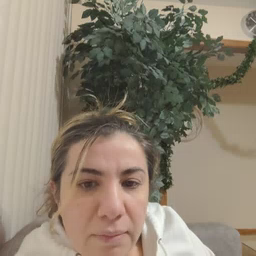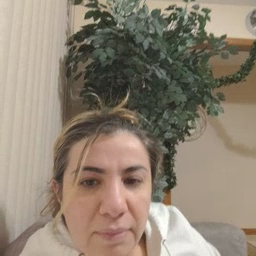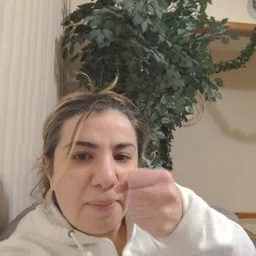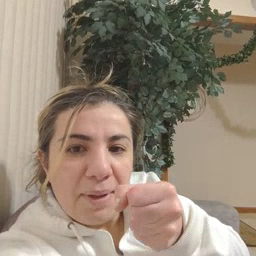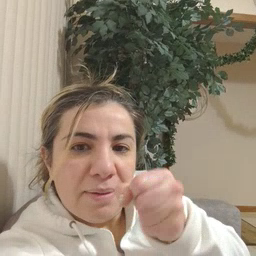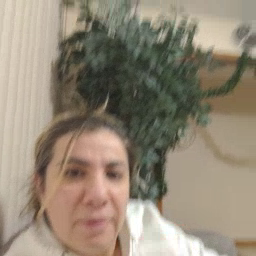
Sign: make